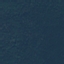
Label: Forest